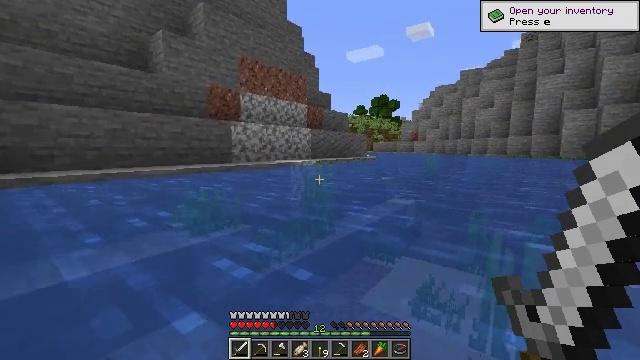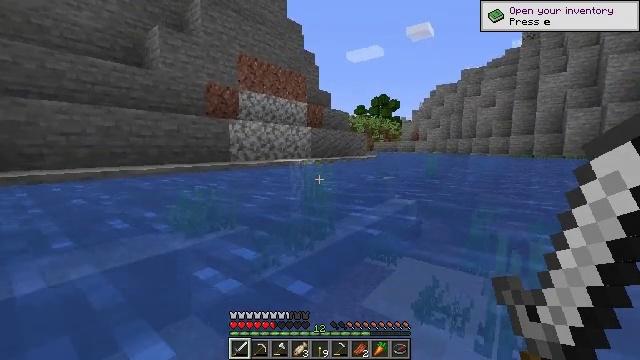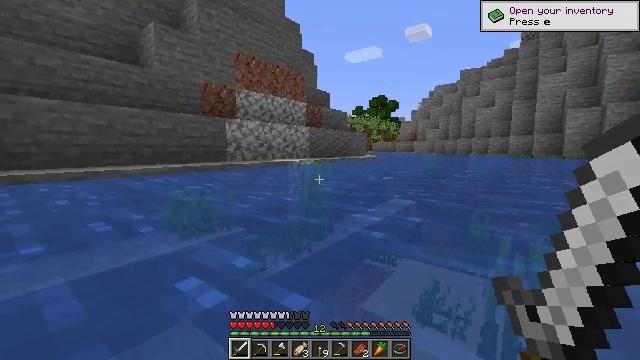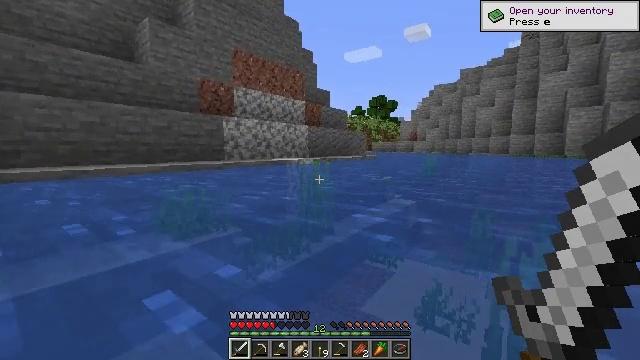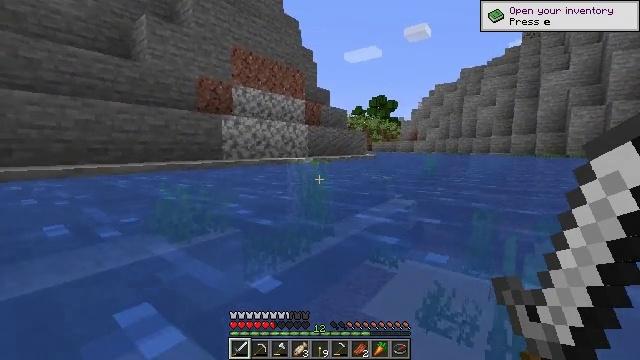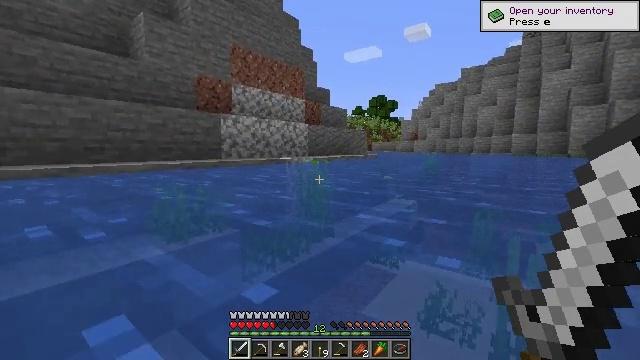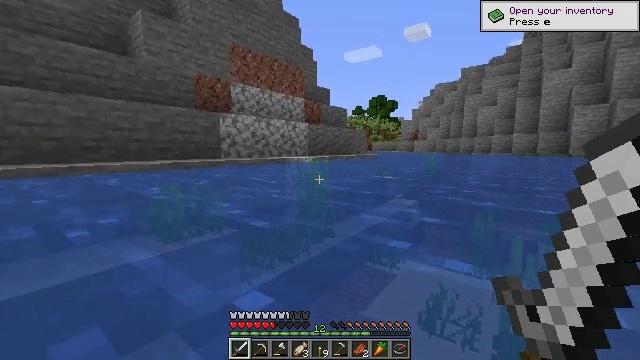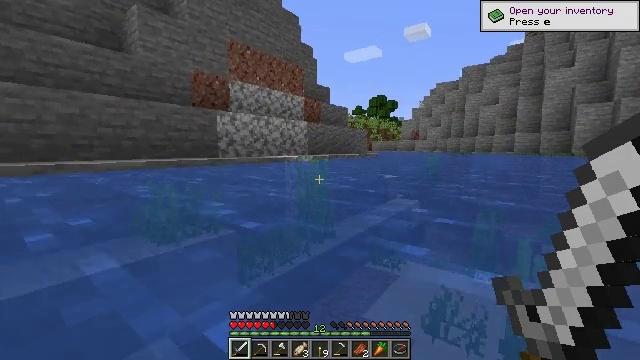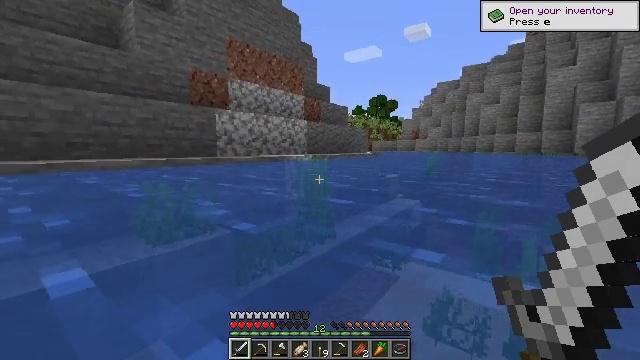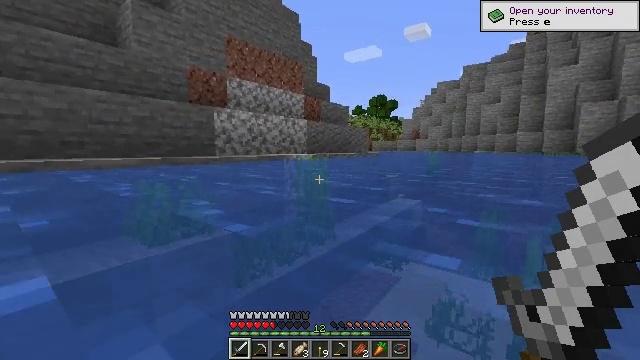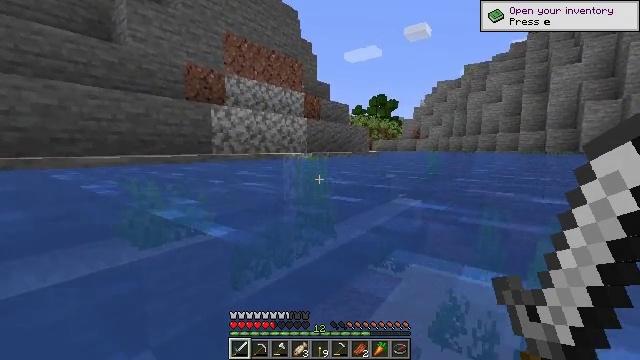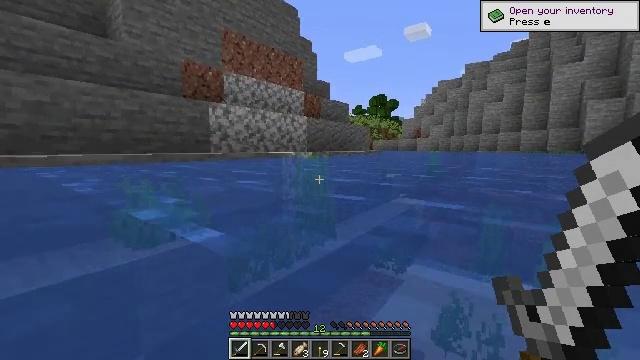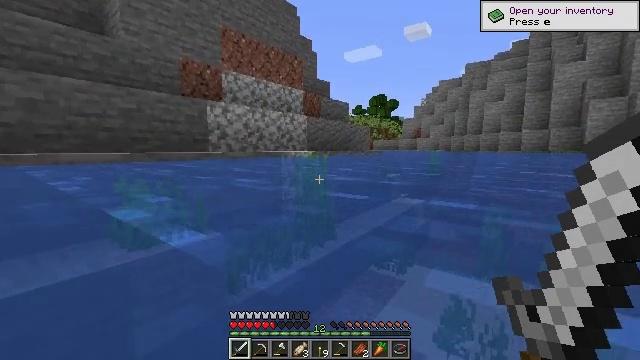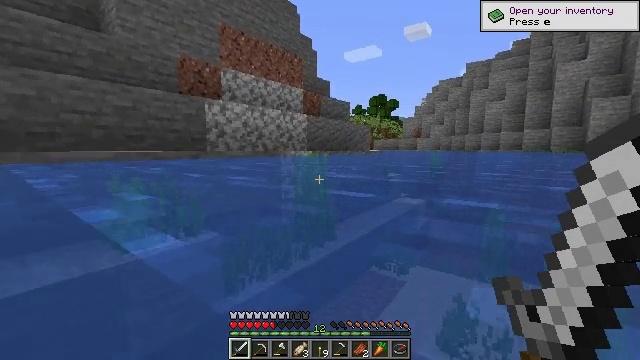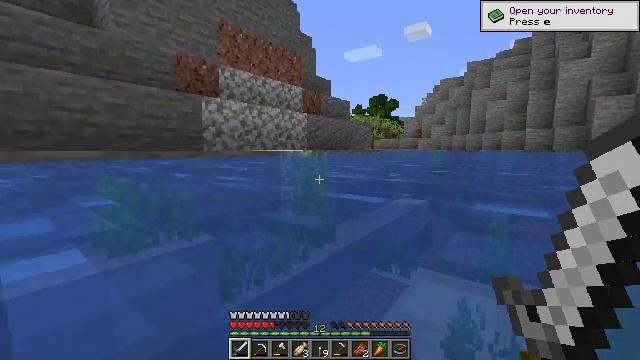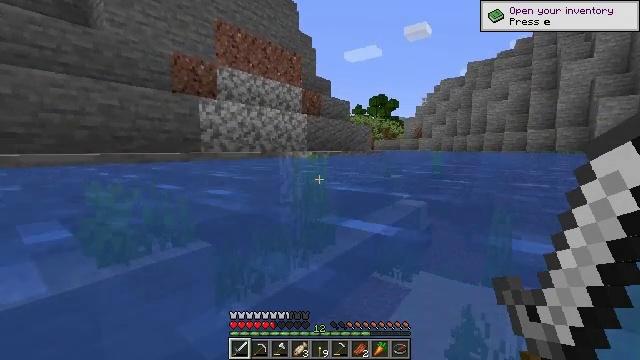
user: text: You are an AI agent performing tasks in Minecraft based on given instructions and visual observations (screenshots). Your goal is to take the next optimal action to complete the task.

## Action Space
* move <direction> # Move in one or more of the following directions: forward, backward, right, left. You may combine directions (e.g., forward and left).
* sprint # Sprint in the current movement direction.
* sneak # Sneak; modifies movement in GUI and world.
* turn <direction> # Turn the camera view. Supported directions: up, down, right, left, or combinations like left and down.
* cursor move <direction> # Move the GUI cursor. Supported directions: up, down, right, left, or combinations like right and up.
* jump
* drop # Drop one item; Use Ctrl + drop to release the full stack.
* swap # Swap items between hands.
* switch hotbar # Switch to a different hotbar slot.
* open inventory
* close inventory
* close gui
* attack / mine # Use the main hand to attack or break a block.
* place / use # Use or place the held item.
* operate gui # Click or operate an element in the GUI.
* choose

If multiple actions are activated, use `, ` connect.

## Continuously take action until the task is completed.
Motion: motion action
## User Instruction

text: Gather sugar cane for crafting.
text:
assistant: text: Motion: move forward
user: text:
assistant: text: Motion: move forward
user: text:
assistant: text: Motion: move forward
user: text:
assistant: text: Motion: move forward
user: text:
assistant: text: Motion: move forward
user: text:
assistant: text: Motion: move forward
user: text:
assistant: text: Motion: move forward
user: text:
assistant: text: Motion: move forward
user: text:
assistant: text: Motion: move forward
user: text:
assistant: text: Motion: move forward
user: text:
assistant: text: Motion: move forward
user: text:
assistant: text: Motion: move forward
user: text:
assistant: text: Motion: move forward
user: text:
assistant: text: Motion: move forward, jump
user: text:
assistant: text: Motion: move forward, jump
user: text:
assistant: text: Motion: move forward, jump
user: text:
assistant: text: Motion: move forward, jump
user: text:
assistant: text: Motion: move forward, jump
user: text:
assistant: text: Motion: move forward, jump
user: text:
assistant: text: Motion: move forward
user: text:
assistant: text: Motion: move forward
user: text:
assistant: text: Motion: move forward
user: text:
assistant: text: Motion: move forward
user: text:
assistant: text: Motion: move forward
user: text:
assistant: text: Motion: move forward
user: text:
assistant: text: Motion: move forward
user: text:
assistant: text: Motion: move forward
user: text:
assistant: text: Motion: move forward
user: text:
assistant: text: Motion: move forward
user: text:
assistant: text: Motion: move forward